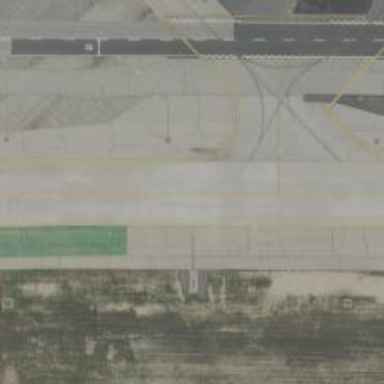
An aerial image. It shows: View of taxiway at the airport.